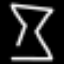
Label: hourglass